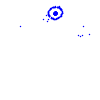
Particle: pion